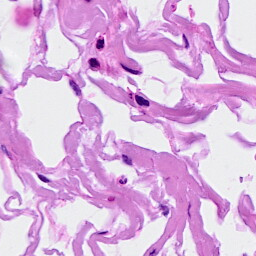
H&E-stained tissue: Breast